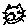
Label: cat